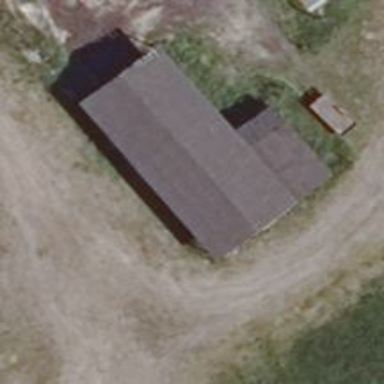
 where the roof is oriented along the structure."